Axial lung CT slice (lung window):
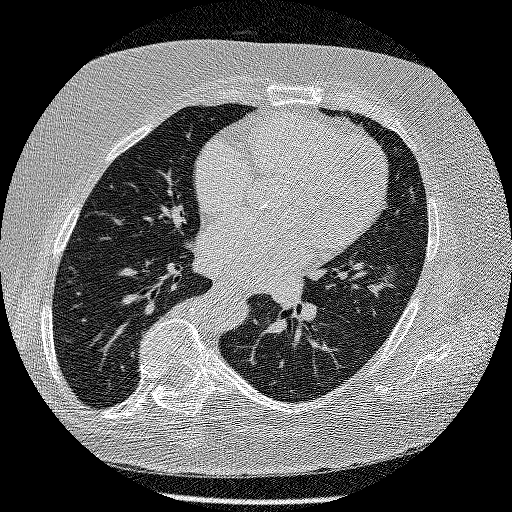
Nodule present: no